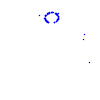
Particle: proton